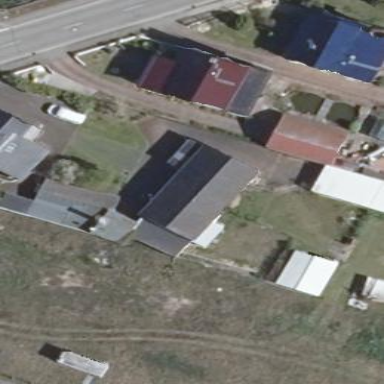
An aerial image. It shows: Gabled house with grey roof oriented along the building.